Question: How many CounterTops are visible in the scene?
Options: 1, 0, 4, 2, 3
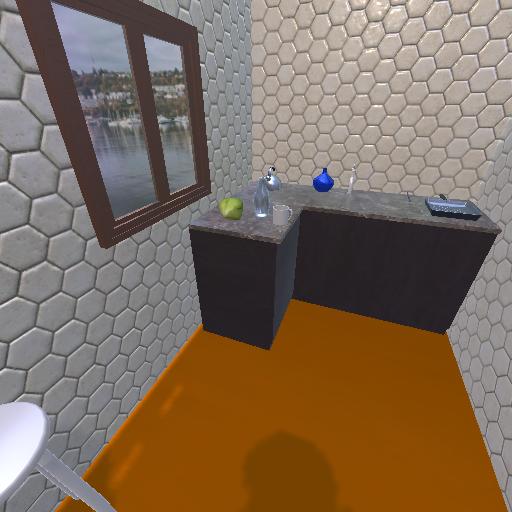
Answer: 1